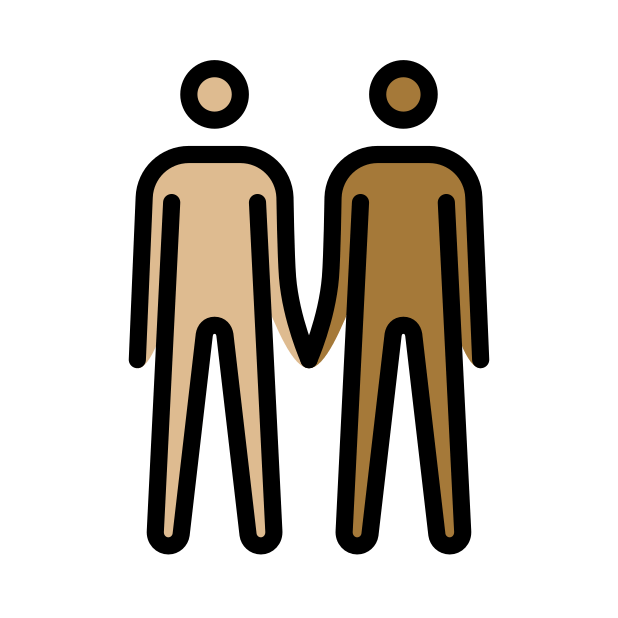
men holding hands: medium-light skin tone, medium-dark skin tone